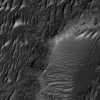
Atmospheric dust classification: not_dusty